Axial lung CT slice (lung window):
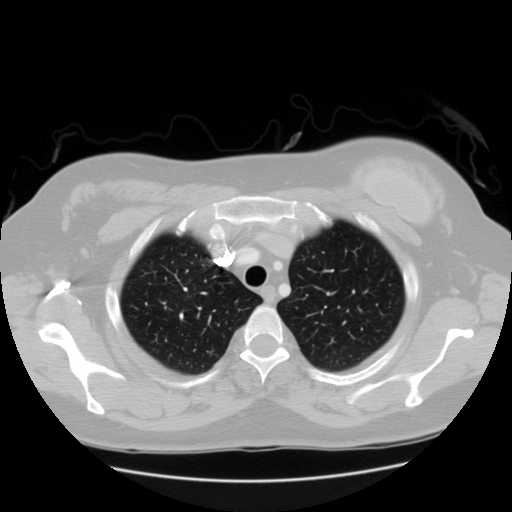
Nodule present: no